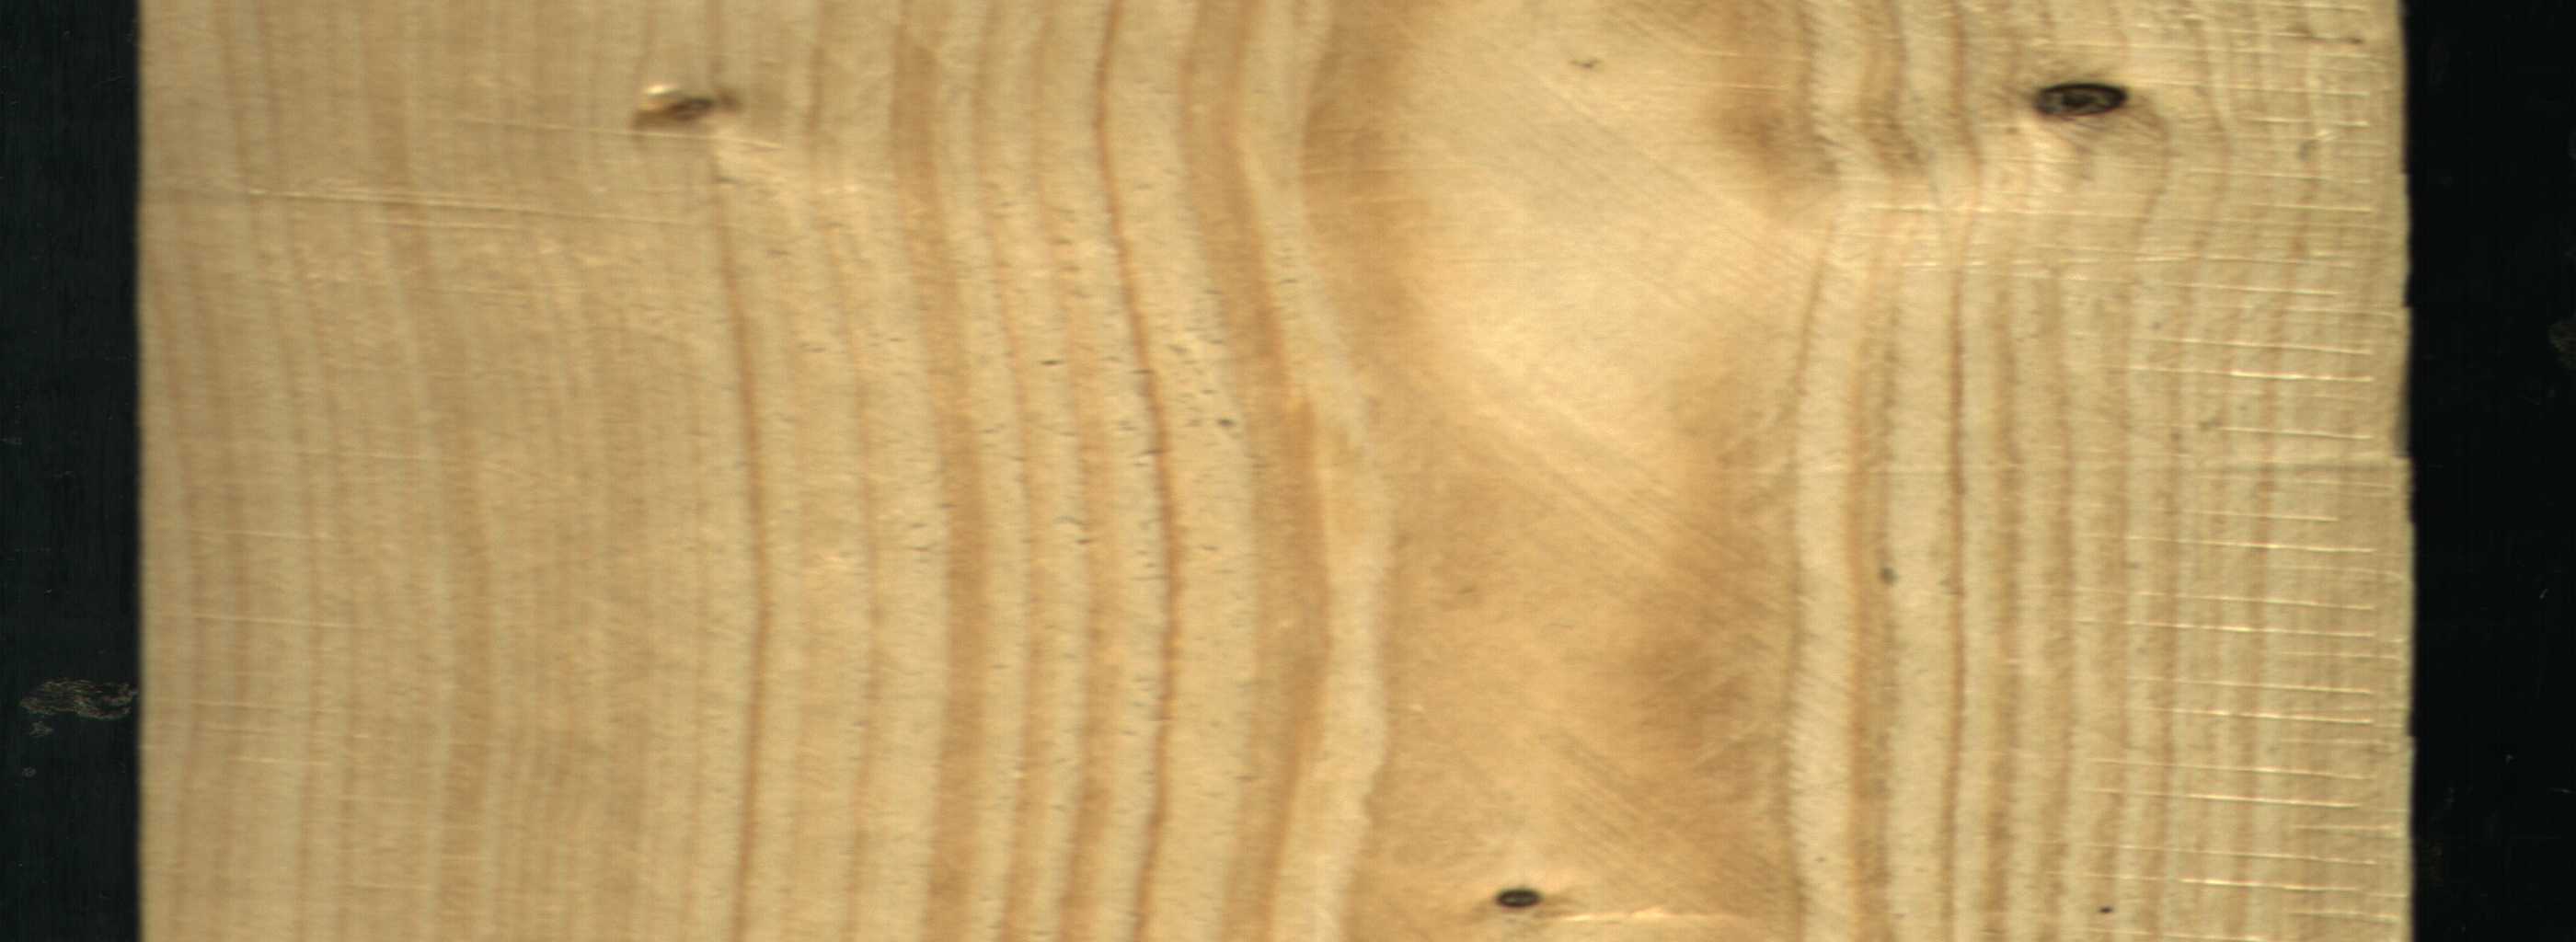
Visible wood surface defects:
Dead_Knot
Dead_Knot
Live_Knot